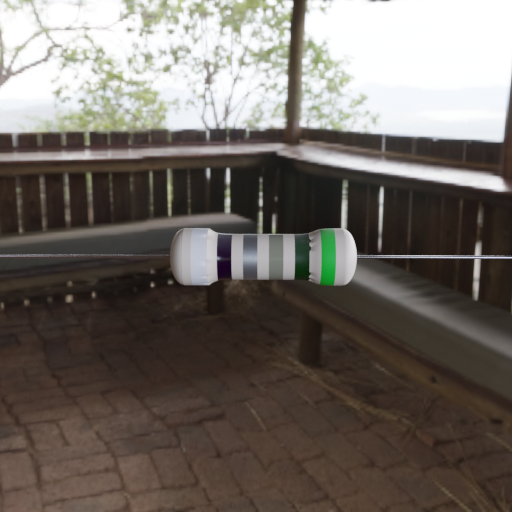
Resistor colour bands (in order): white, black, silver, gray, black, green